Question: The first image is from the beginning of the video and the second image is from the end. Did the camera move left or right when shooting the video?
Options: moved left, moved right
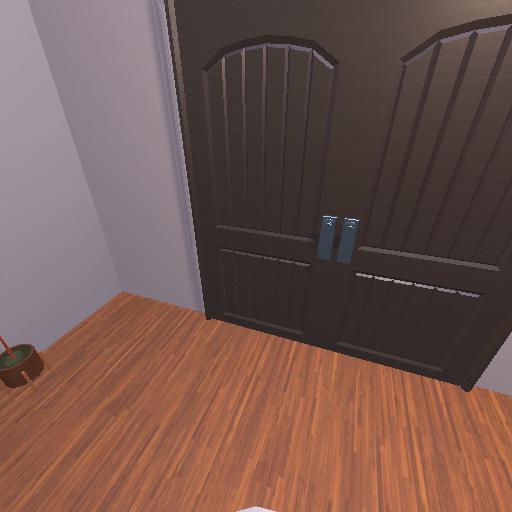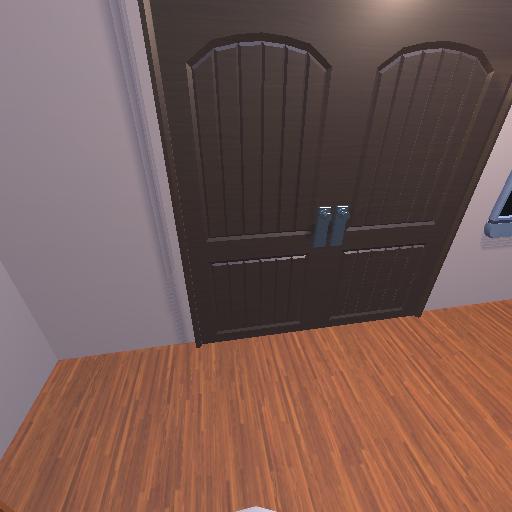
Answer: moved left